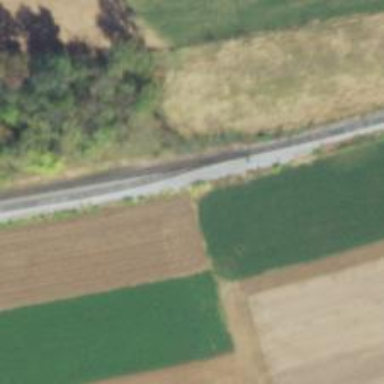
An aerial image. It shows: Preserved railway with rails.